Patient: sex M, age 69
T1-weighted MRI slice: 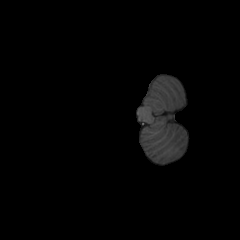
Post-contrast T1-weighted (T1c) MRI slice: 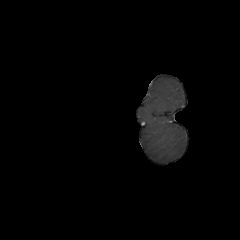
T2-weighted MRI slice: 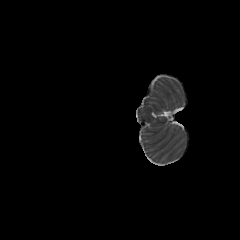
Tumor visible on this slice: no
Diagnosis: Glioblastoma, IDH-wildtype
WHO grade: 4